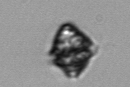
Label: Kryptoperidinium_triquetrum